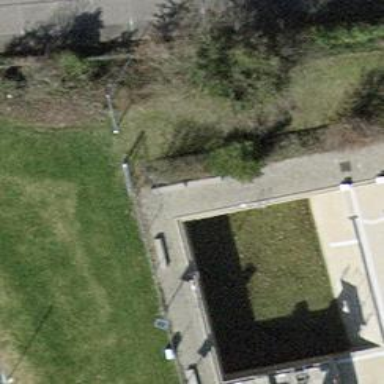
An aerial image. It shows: Bench.